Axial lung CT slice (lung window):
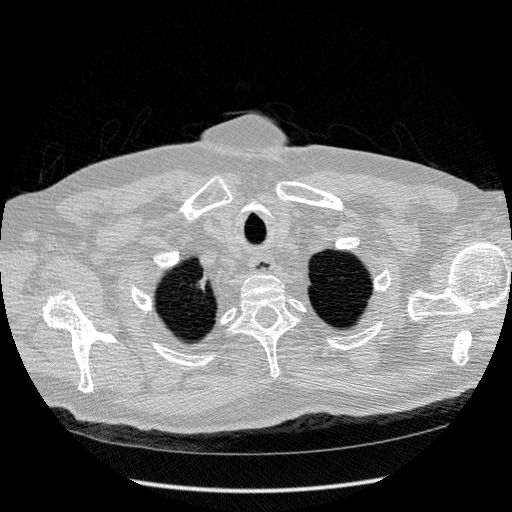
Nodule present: no